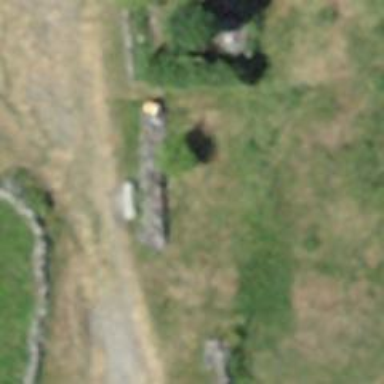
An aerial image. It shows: Brown bench in the vicinity.